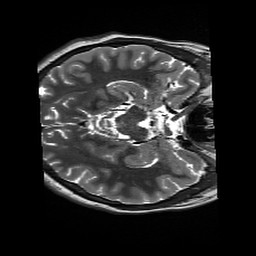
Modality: T2w
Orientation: axial
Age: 26
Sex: female